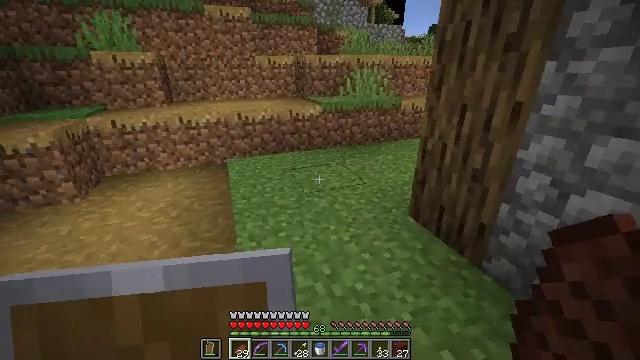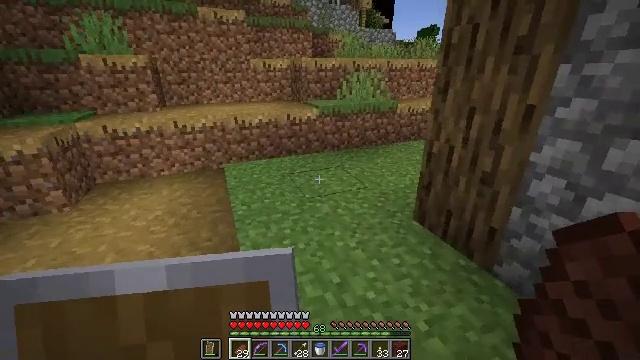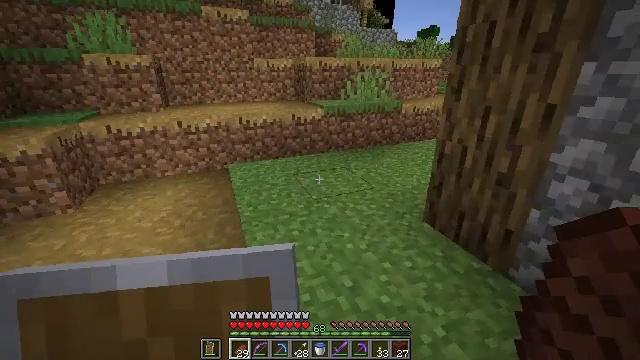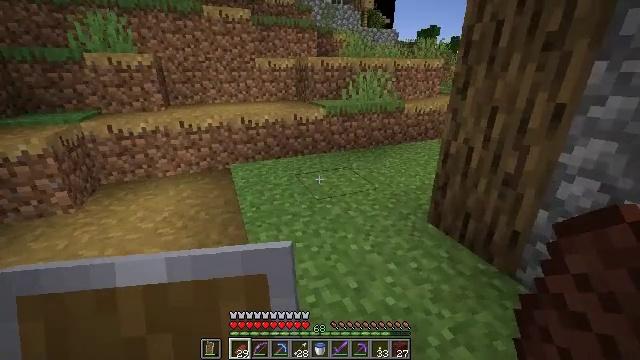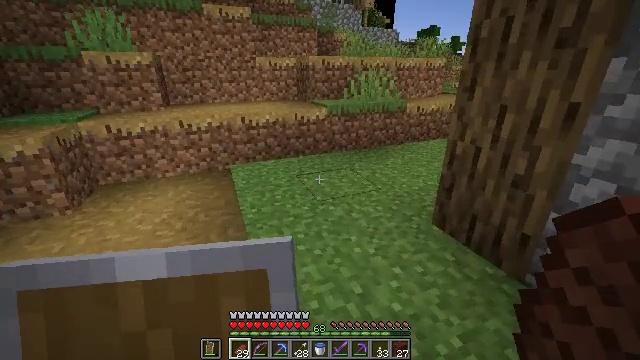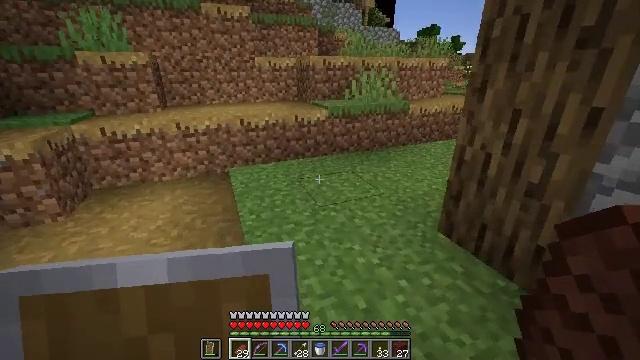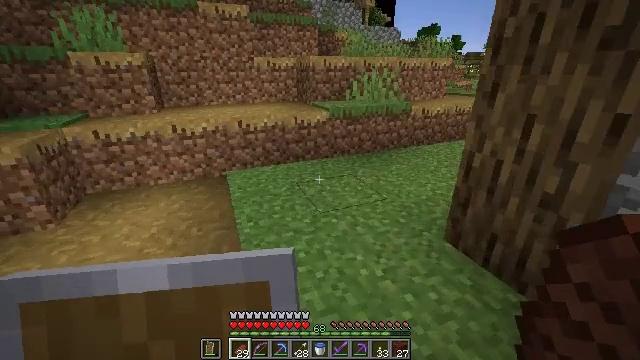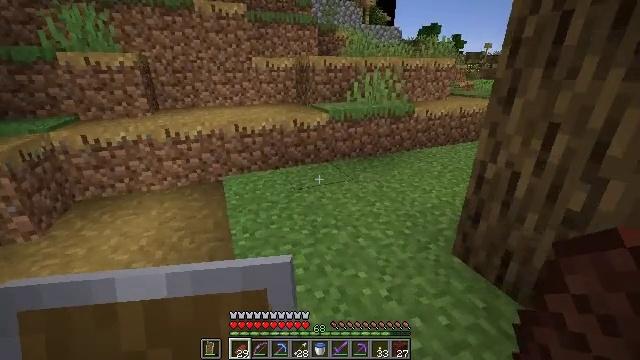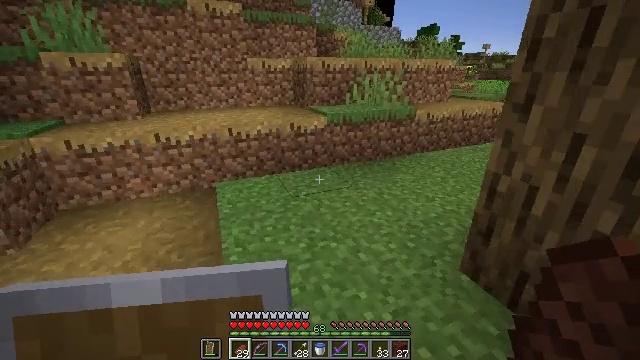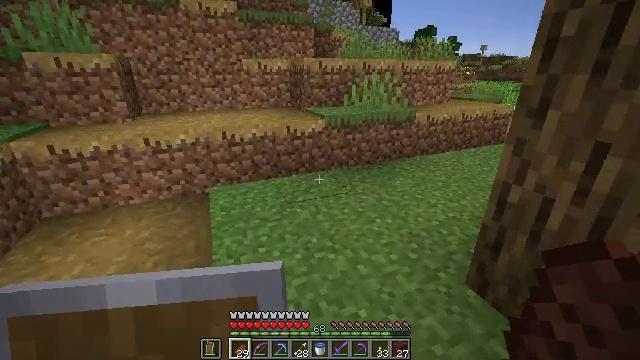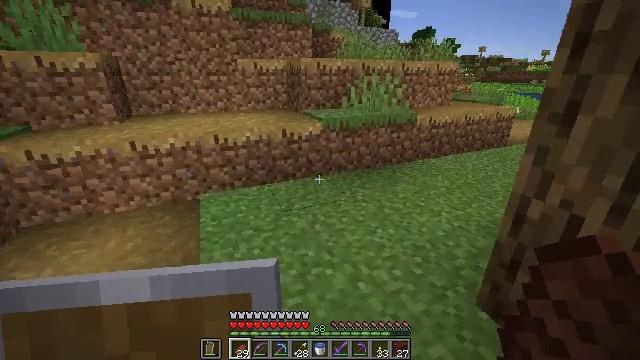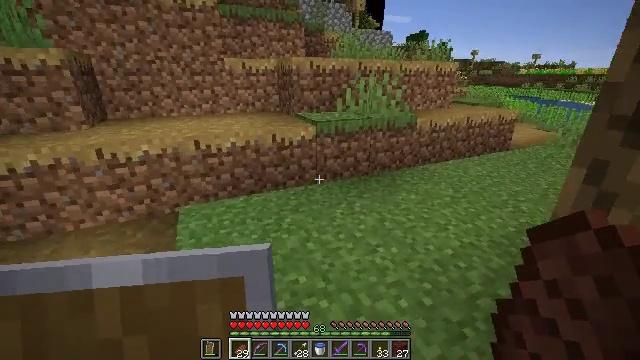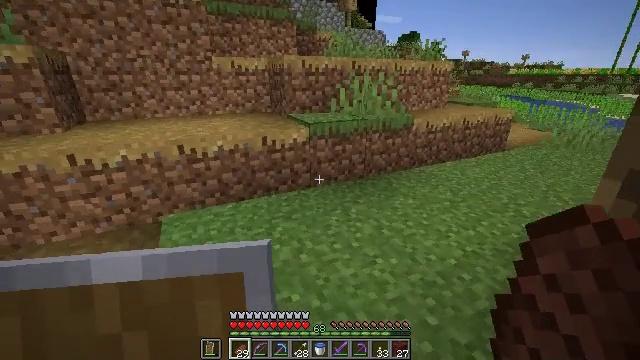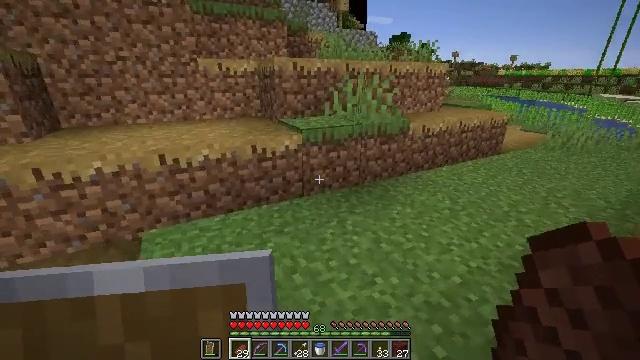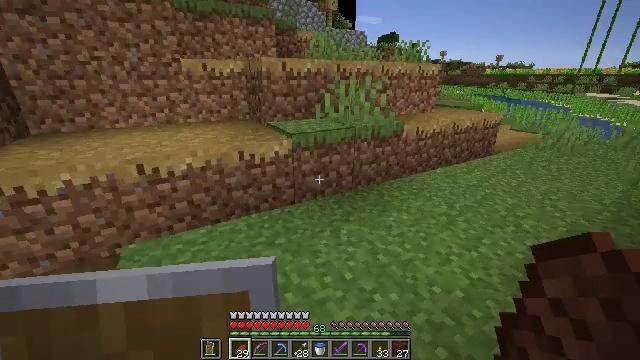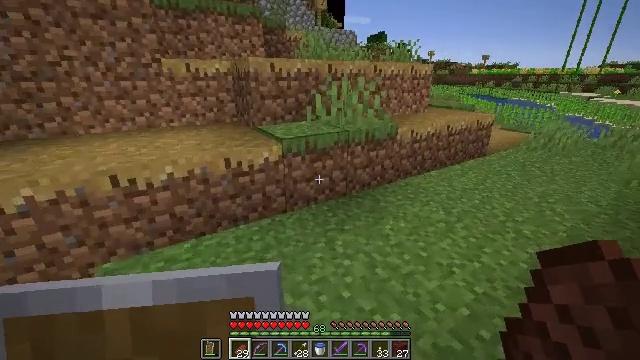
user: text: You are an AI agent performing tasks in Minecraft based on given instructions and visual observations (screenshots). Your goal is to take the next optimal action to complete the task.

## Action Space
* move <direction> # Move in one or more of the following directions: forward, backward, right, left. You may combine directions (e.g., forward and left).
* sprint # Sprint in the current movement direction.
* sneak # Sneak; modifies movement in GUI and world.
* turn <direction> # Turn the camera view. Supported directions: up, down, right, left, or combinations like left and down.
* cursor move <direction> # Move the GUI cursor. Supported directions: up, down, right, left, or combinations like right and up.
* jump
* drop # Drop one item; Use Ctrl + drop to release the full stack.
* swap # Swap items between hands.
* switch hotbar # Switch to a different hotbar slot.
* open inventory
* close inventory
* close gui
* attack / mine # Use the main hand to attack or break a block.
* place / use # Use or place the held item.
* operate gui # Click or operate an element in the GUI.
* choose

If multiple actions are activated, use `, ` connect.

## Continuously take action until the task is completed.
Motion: motion action
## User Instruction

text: Harvest a pumpkin from the field.
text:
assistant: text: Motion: turn right
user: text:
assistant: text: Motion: no_op
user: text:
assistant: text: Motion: no_op
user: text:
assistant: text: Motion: move forward
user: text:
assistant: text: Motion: move forward
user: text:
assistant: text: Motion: move forward
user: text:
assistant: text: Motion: move forward
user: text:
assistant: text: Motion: move forward
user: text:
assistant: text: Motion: move forward
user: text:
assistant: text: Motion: move forward
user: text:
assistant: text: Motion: move forward, turn right
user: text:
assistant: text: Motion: move forward, turn right
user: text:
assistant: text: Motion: move forward, turn right
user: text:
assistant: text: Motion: move forward, turn right
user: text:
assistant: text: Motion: move forward, turn right
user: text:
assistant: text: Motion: move forward, turn right
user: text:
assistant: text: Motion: move forward
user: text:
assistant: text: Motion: no_op
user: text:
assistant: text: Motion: move forward
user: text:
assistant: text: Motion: move forward, turn right
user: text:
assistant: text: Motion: turn right
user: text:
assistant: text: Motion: move forward, turn right
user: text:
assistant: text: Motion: move forward
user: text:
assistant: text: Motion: move forward
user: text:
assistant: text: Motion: move forward, jump
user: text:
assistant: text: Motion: move forward, jump
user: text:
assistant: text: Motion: move forward, jump
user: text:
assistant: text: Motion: move forward, jump
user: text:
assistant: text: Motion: move forward, jump
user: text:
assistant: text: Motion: move forward, jump